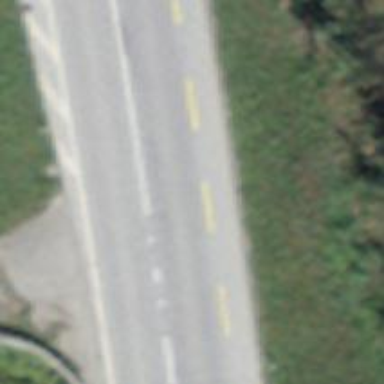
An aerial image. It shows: Secondary road with asphalt surface. It has cycle lane on both sides.